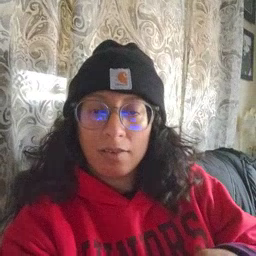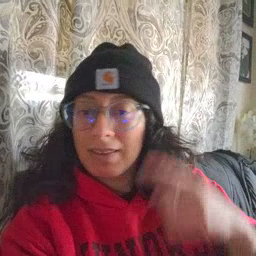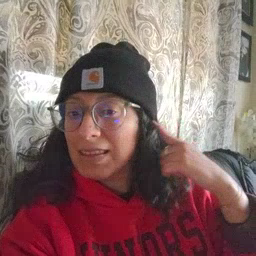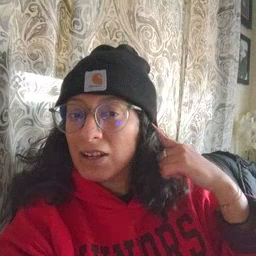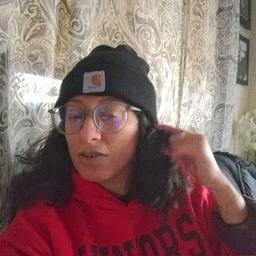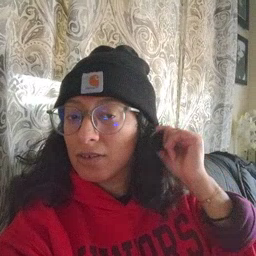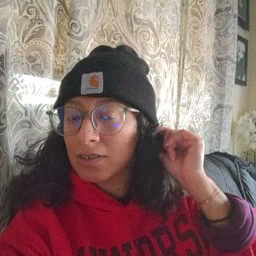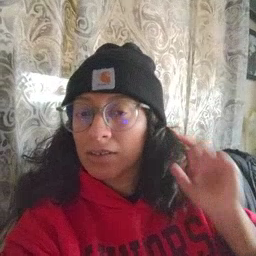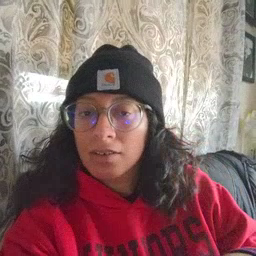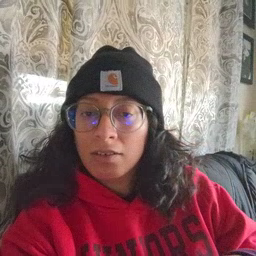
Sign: ear